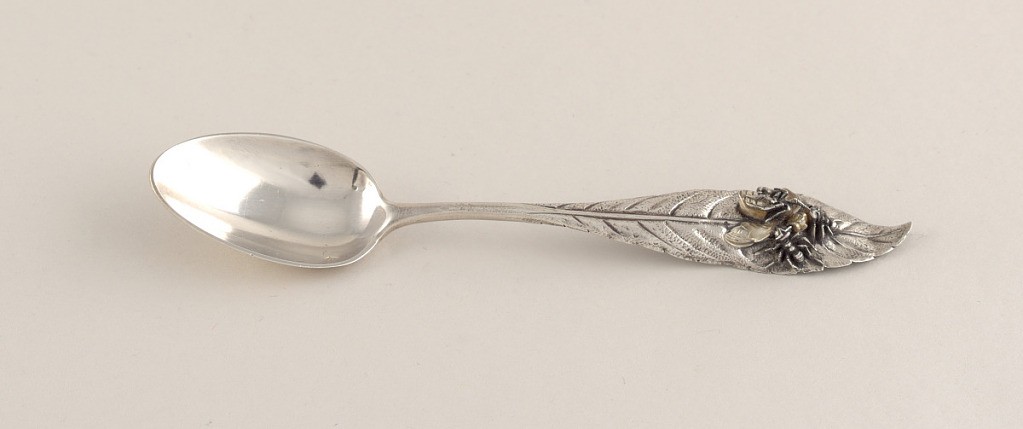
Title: Demitasse Spoon with Two Ants Feeding on a Dead Bee
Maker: Charles Victor Gibert, French
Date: ca. 1890
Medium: gold plated, silver
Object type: spoon
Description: Oval bowl with plain narrow stem. Stem continues to form leaf with upturned tip. Two ants applied appearing to feed on a dead gold-plated bee at end of terminal.